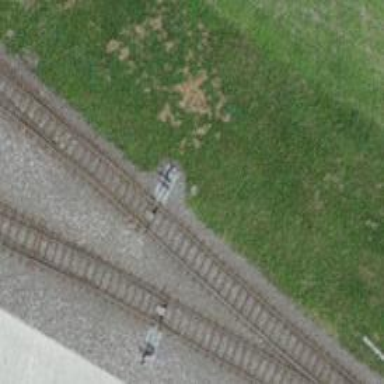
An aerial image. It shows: Railway switch.